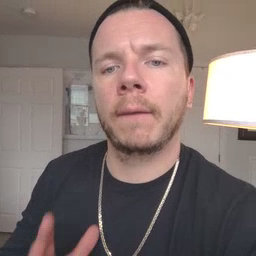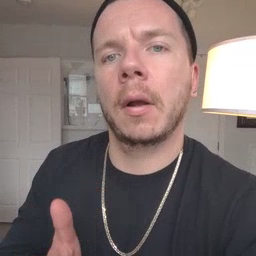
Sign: fine